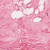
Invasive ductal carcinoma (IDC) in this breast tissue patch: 0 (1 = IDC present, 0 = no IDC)